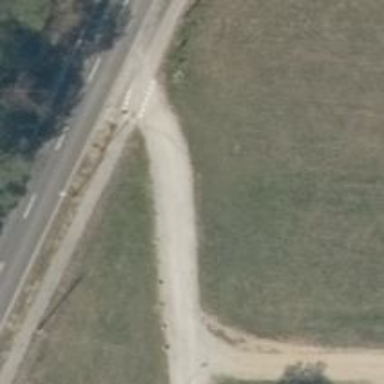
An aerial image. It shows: Compacted service road.